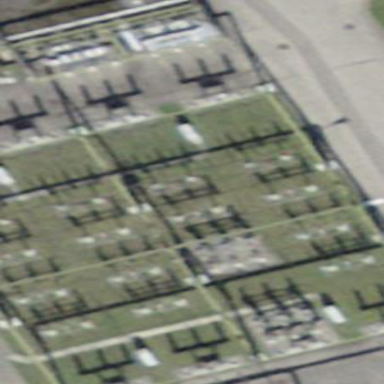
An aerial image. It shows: Power substation.